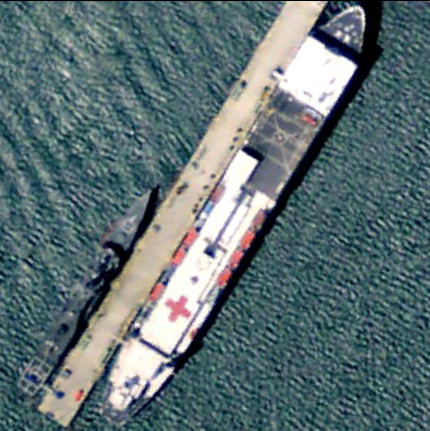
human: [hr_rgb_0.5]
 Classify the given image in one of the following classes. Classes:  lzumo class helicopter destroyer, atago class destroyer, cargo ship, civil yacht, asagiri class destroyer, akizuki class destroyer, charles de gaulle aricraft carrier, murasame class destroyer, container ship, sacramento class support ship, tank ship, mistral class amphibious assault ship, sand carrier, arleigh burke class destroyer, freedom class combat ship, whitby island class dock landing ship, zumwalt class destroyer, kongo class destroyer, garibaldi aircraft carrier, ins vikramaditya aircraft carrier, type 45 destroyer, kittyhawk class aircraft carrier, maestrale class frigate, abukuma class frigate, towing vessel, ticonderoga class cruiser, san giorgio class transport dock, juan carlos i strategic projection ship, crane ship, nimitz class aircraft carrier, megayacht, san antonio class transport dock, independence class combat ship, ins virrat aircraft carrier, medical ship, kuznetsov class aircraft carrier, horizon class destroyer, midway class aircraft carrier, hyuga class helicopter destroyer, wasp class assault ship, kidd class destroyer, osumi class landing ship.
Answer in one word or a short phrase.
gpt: Medical ship